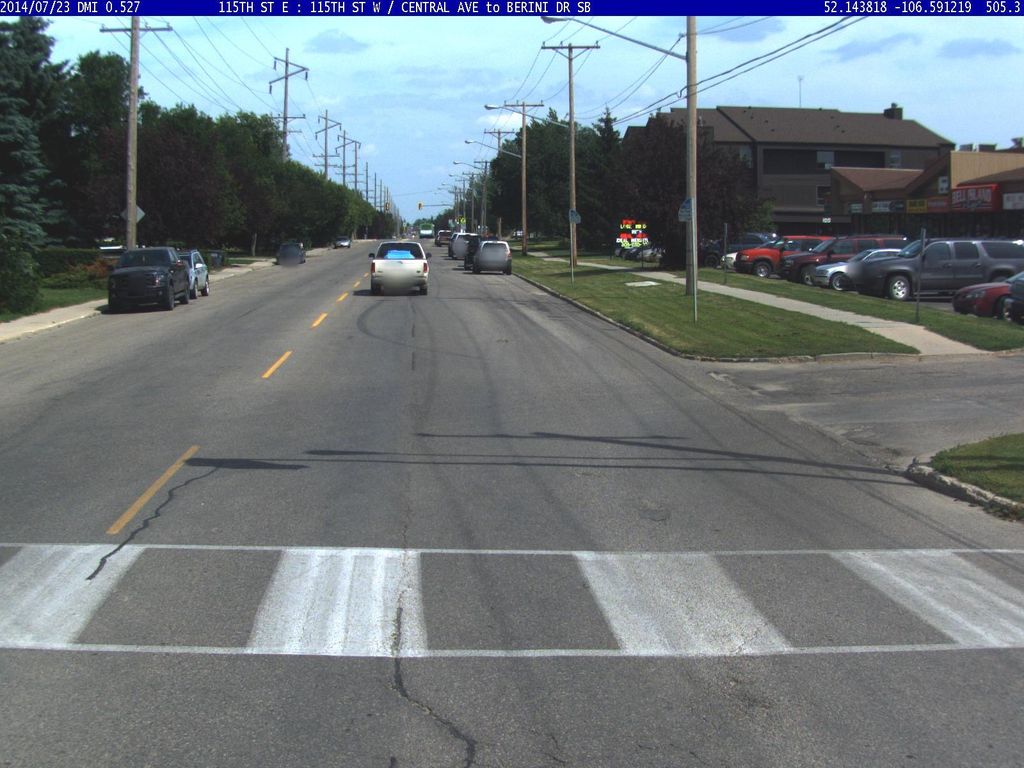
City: saskatoon